Question: When the camera is loaded that time i want to open camera only specific area.Don't need to open with full screen.

In here that black area only show camera view.How can i do this?
I wrote code like this..
'''
public class CameraActivity extends Activity{
private static final int CAMERA_PIC_REQUEST = 15;
public void onCreate(Bundle savedInstanceState) {
super.onCreate(savedInstanceState);
Intent cameraIntent = new Intent(android.provider.MediaStore.ACTION_IMAGE_CAPTURE);
getParent().getParent().setTitle("Image Capture");
startActivityForResult(cameraIntent, CAMERA_PIC_REQUEST);
onActivityResult(15, 0, cameraIntent);
}
protected void onActivityResult(int requestCode, int resultCode, Intent data) {
super.onActivityResult(requestCode, resultCode, data);
if (resultCode == CAMERA_PIC_REQUEST) {
}
}
'''
Please anybody help me out from this issue.
Thanks in advance..
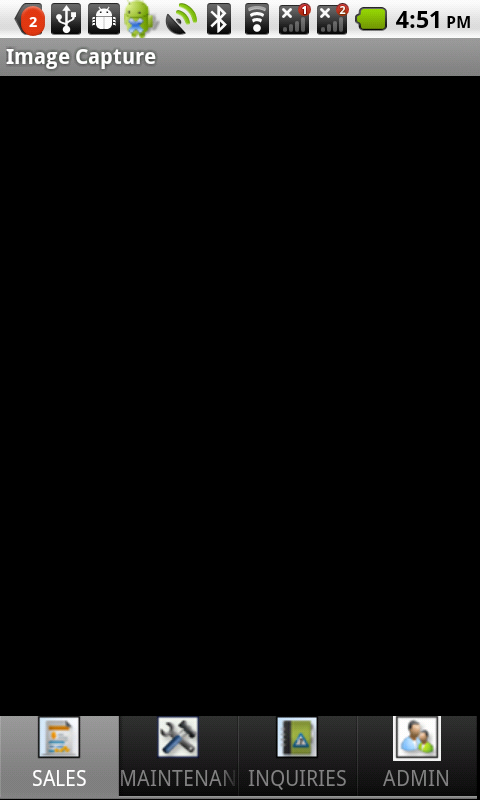
Answer: Try this camera Activity code in your application
'''
protected void startCameraActivity() {
selectedImagePath = Environment.getExternalStorageDirectory() + "/default" + image_count+ ".jpg";
image_count++;
File file = new File(selectedImagePath);
Uri outputFileUri = Uri.fromFile(file);
Intent intent = new Intent (android.provider.MediaStore.ACTION_IMAGE_CAPTURE);
intent.putExtra(MediaStore.EXTRA_OUTPUT, outputFileUri);
startActivityForResult(intent, 0);
}
@Override
protected void onActivityResult(int requestCode, int resultCode, Intent data) {
switch (resultCode) {
case -1:
onPhotoTaken();
break;
}
}
protected void onPhotoTaken() {
_taken = true;
bitmap = decodeFile();
img_logo.setImageBitmap(bitmap);
}
@Override
protected void onRestoreInstanceState(Bundle savedInstanceState) {
if (savedInstanceState.getBoolean(PHOTO_TAKEN)) {
onPhotoTaken();
}
}
@Override
protected void onSaveInstanceState(Bundle outState) {
outState.putBoolean(PHOTO_TAKEN, _taken);
}
private Bitmap decodeFile() {
try {
// decode image size
BitmapFactory.Options o = new BitmapFactory.Options();
o.inJustDecodeBounds = true;
BitmapFactory.decodeStream(new FileInputStream( selectedImagePath), null, o);
final int REQUIRED_SIZE = 70;
int width_tmp = o.outWidth, height_tmp = o.outHeight;
int scale = 1;
while (true) {
if (width_tmp / 2 < REQUIRED_SIZE
|| height_tmp / 2 < REQUIRED_SIZE)
break;
width_tmp /= 2;
height_tmp /= 2;
scale++;
}
// decode with inSampleSize
BitmapFactory.Options o2 = new BitmapFactory.Options();
o2.inSampleSize = scale;
return BitmapFactory.decodeStream(new FileInputStream(selectedImagePath), null, o2);
} catch (FileNotFoundException e) {
}
return null;
}
public boolean onKeyDown(int keyCode, KeyEvent event) {
if(keyCode==KeyEvent.KEYCODE_BACK)
{
finish();
}
return super.onKeyDown(keyCode, event);
}
'''
i hope this can help u